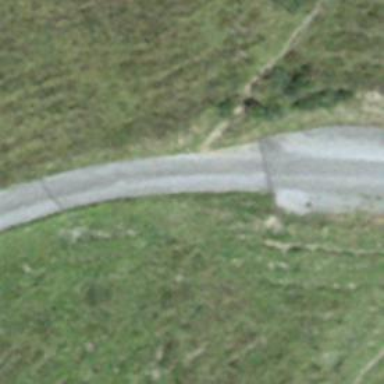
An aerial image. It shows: Path with ground surface and excellent trail visibility. The track type is grade 2.